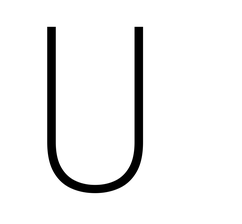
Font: Roboto_Condensed_ExtraLight